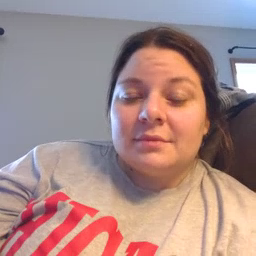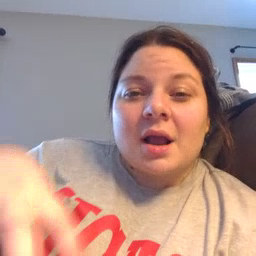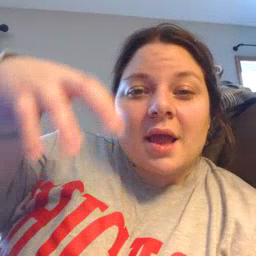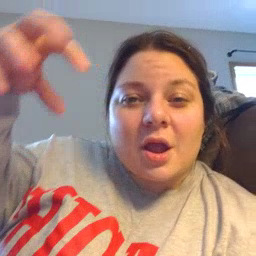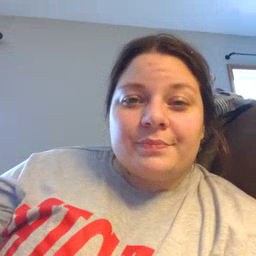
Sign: cloud